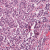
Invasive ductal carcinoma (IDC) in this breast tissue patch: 1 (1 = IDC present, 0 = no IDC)